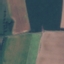
Label: AnnualCrop